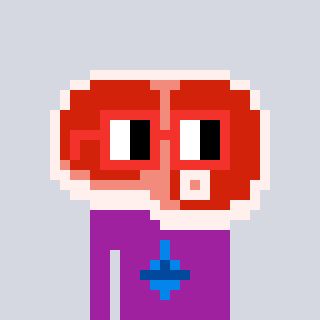
a pixel art character with square red glasses, a steak-shaped head and a magenta-colored body on a cool background